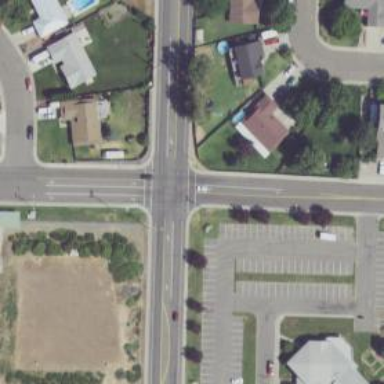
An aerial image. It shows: Marked road crossing.